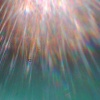
Label: sunburn